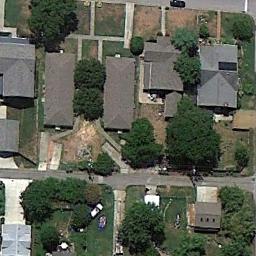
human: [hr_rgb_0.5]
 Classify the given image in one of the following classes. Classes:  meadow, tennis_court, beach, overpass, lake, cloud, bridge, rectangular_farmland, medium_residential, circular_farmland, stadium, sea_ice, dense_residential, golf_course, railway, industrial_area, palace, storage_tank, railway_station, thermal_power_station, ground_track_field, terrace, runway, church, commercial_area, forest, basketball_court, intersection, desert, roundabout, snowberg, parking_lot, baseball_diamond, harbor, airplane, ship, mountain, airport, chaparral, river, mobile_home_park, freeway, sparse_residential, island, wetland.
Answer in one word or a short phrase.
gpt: medium_residential